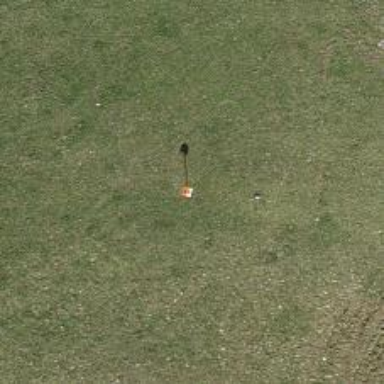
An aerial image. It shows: Pole with roofed pipeline marker.